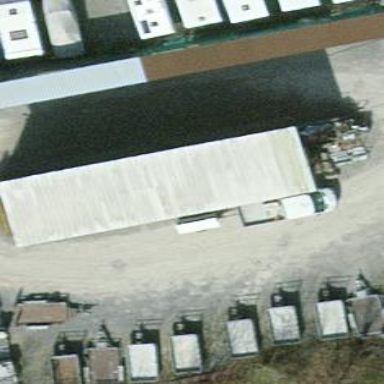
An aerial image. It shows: View of roof of building.